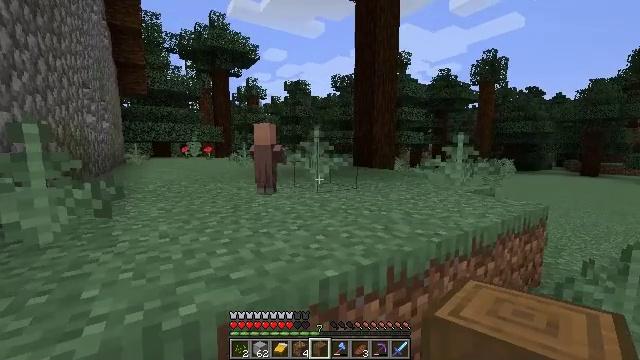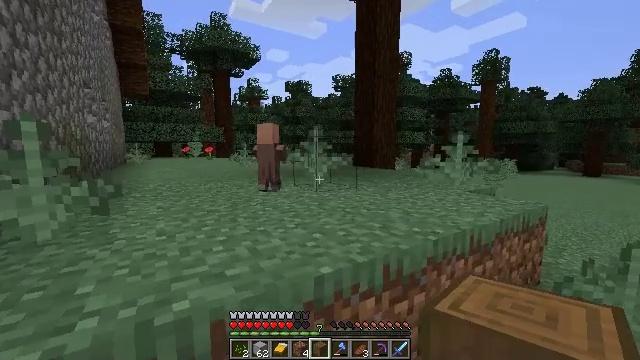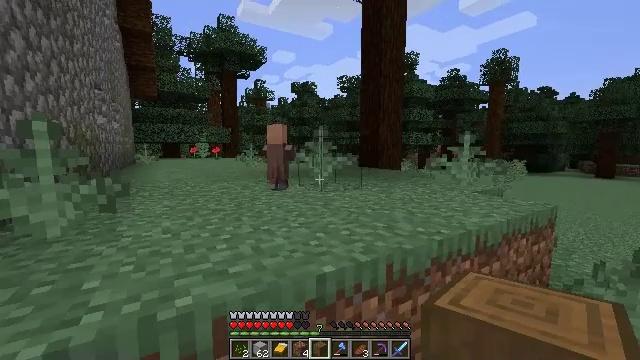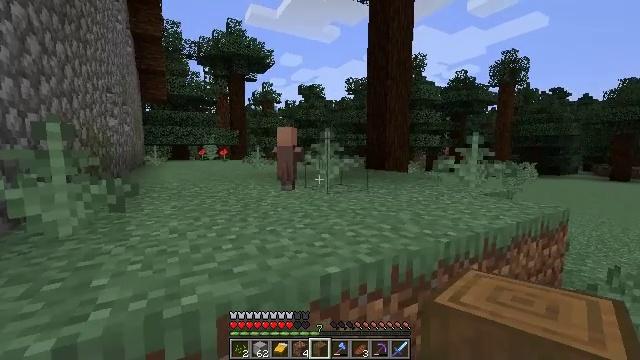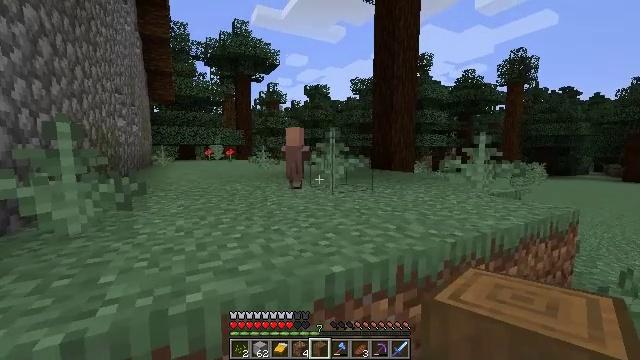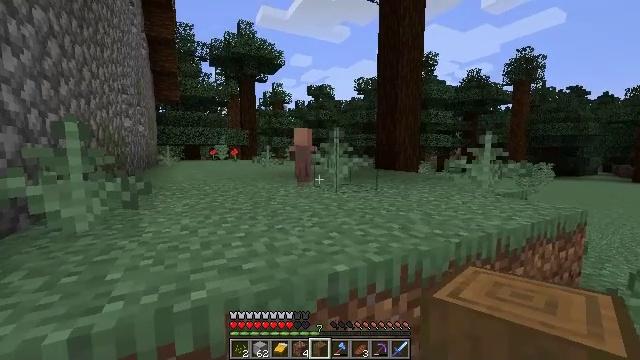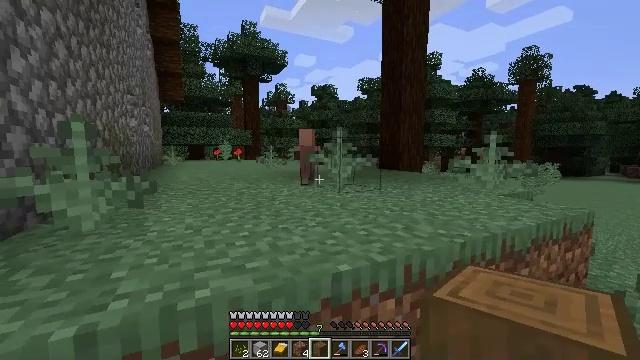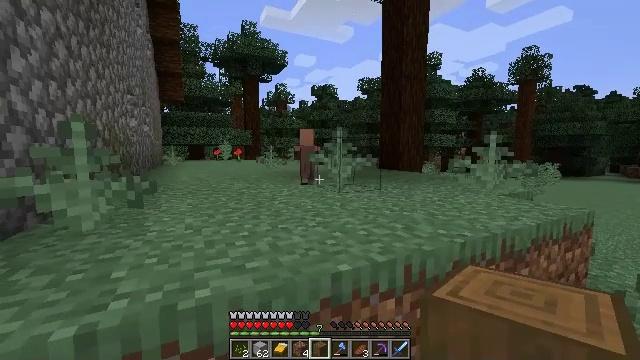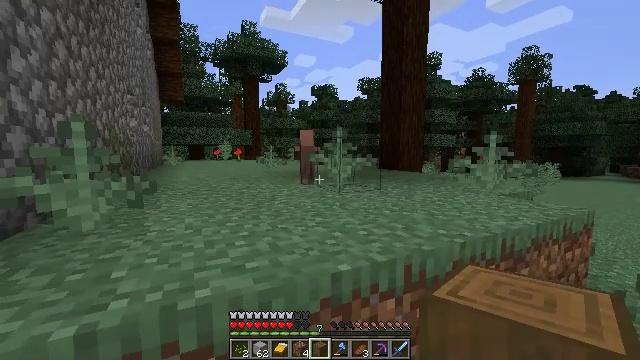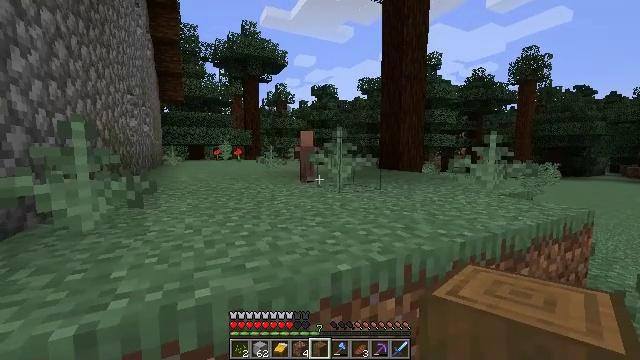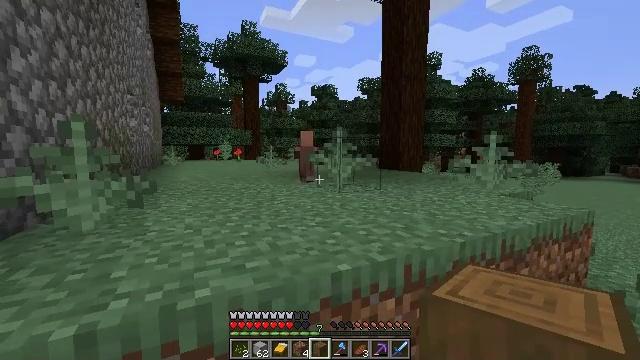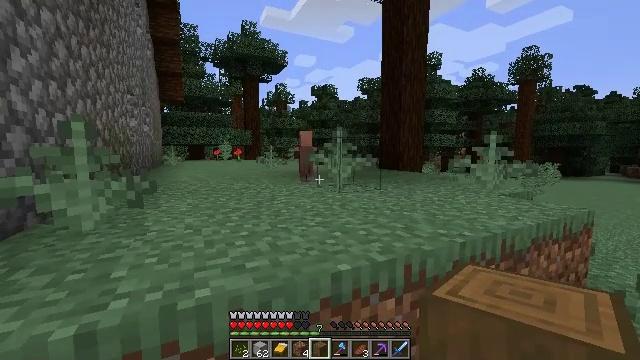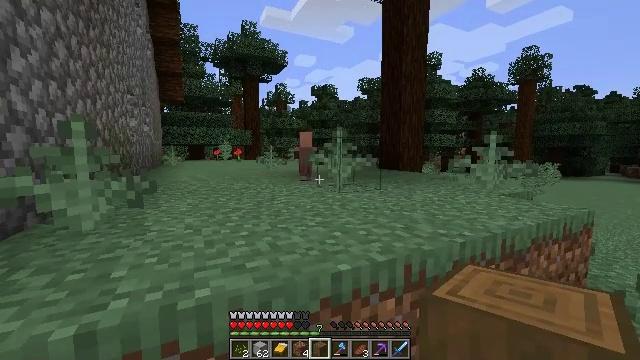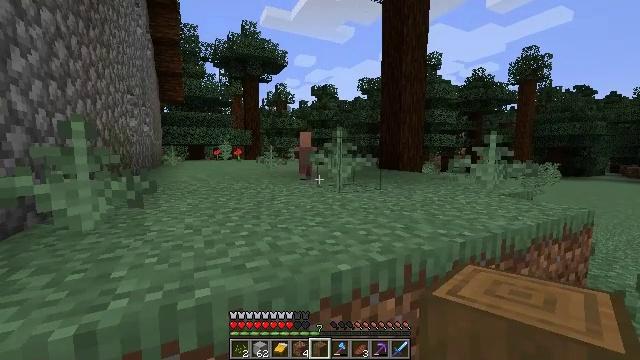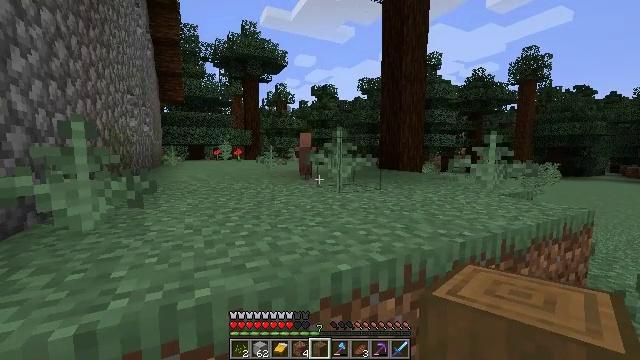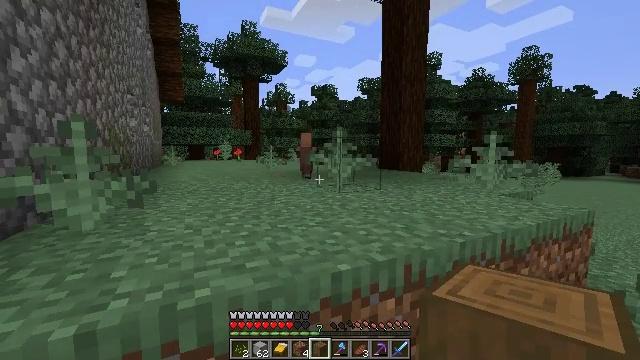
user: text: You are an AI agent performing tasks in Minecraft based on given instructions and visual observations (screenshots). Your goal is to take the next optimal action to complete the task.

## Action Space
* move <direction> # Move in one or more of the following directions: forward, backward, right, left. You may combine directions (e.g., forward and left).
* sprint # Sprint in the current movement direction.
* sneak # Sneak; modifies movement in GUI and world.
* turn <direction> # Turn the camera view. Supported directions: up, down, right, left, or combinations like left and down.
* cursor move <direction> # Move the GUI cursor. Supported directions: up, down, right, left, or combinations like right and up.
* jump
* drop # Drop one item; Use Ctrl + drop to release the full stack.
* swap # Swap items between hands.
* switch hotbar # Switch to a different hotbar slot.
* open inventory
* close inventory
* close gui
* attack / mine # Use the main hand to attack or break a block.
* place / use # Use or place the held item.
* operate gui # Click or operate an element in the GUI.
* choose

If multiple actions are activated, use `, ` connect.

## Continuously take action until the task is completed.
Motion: motion action
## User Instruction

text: Collect the spruce door for reuse.
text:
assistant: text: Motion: no_op
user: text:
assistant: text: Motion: turn left
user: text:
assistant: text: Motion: turn left
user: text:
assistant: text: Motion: turn left
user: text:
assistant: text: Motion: no_op
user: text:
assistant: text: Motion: no_op
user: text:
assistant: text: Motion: no_op
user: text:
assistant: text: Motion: no_op
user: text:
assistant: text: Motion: no_op
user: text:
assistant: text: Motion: no_op
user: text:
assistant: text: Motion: no_op
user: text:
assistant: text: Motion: no_op
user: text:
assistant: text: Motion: no_op
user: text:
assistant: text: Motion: no_op
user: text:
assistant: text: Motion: no_op
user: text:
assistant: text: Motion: no_op
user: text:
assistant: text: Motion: no_op
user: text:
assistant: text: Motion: no_op
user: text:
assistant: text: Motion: no_op
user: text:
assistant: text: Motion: no_op
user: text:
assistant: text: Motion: no_op
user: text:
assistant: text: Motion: no_op
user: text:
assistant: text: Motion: move forward
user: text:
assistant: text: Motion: move forward, jump
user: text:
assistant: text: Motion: move forward, jump
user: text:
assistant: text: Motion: move forward, jump
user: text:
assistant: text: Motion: move forward, jump
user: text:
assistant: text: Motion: move forward, jump
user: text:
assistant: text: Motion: move forward
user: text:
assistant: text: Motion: move forward